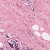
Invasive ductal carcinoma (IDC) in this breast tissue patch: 1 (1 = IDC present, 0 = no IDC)